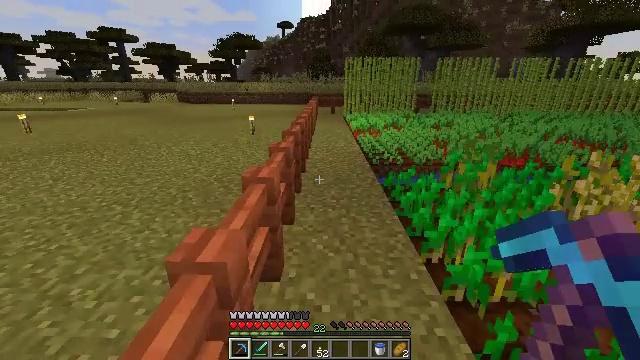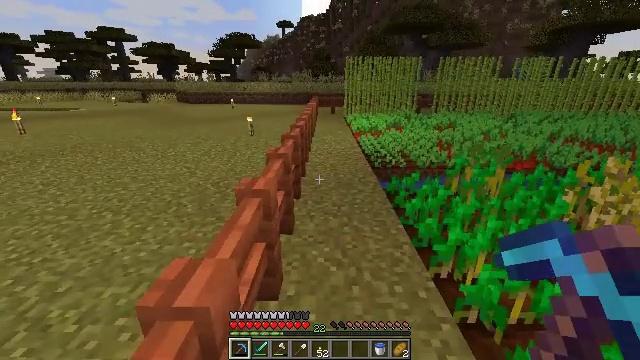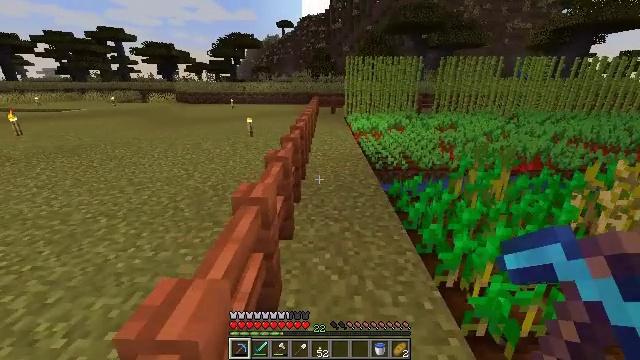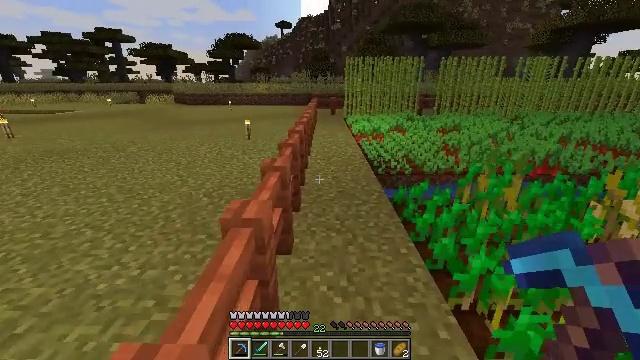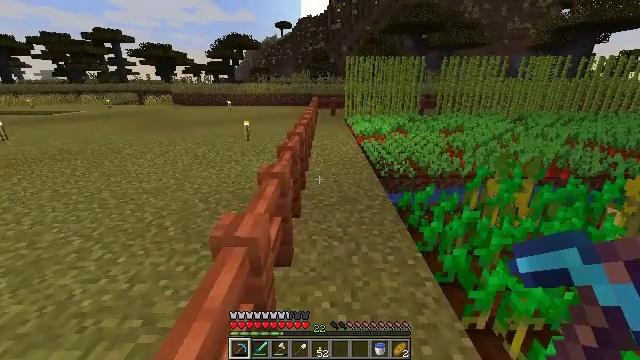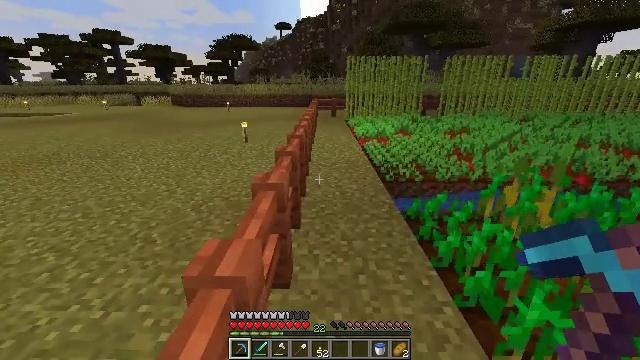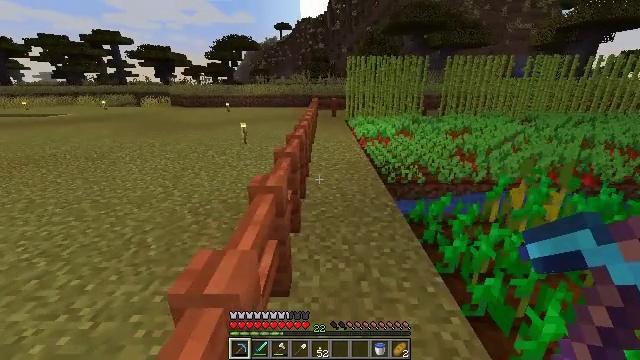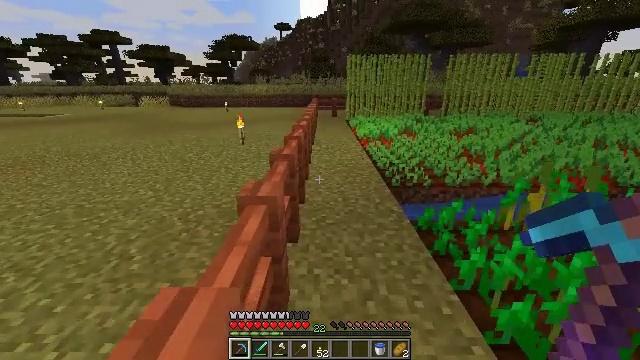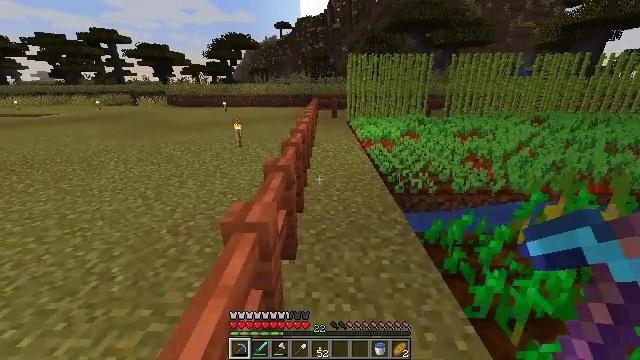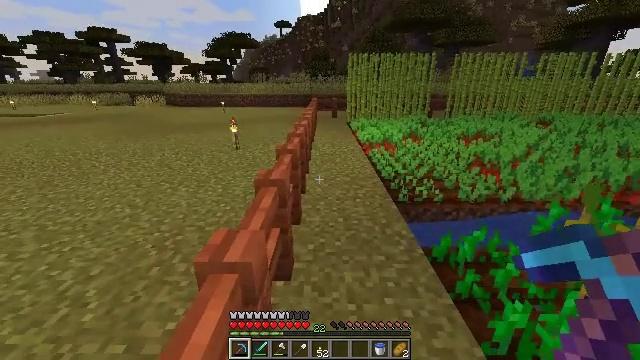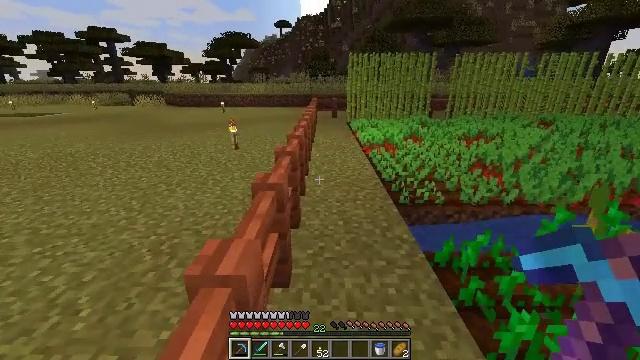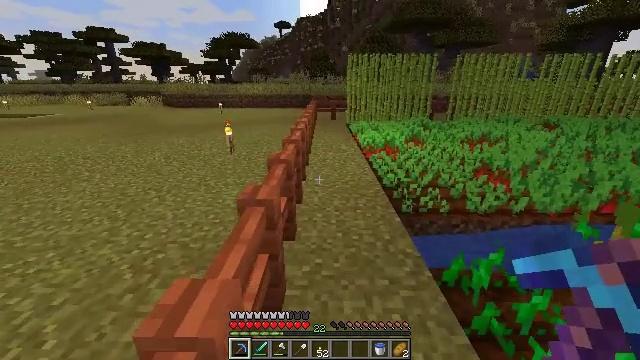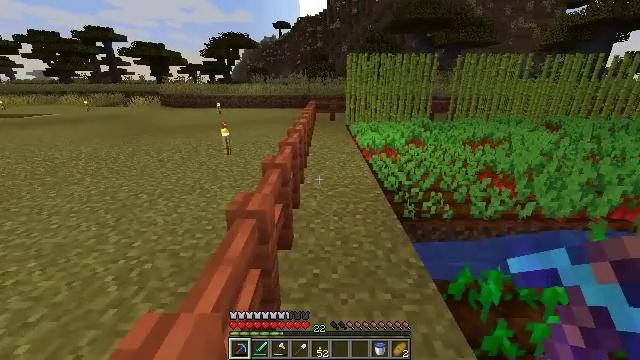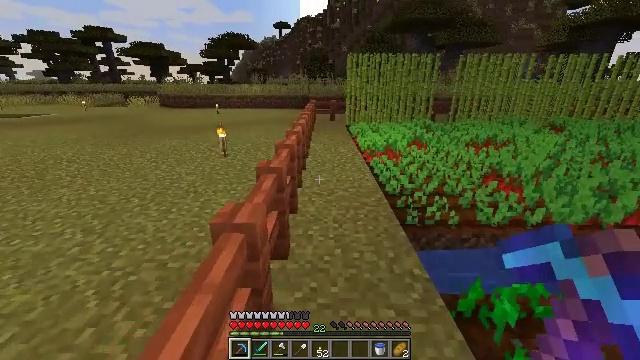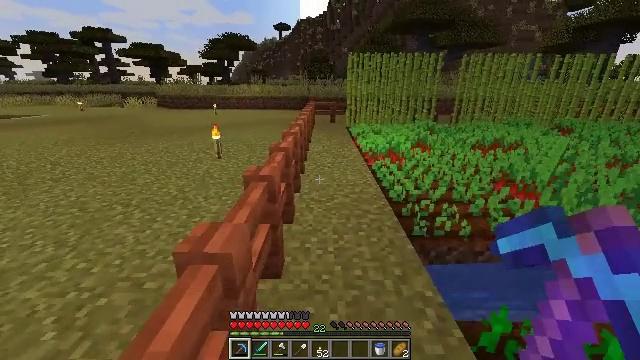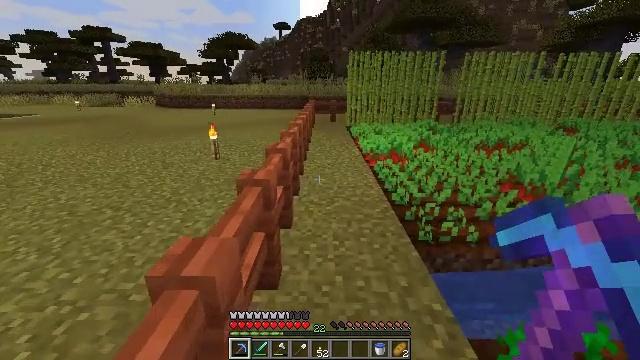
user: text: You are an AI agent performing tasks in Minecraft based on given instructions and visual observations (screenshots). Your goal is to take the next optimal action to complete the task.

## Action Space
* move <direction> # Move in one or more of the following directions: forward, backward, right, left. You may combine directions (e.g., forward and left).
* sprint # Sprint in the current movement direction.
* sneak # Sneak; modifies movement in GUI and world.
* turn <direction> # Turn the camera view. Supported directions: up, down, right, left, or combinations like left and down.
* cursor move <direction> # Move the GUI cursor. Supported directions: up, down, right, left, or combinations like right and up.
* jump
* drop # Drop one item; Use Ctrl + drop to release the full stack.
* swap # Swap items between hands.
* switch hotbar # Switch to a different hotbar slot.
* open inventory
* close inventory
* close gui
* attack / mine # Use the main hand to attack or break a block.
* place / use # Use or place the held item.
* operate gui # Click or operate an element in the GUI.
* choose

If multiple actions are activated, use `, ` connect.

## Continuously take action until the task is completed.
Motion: motion action
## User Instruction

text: Mine the sugar cane near rivers.
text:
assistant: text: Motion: move forward
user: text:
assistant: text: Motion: move forward
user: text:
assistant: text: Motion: move forward
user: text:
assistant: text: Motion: move forward
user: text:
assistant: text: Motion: move forward
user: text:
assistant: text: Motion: move forward
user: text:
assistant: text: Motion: move forward
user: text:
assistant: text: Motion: move forward
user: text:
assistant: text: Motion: move forward
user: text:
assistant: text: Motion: move forward
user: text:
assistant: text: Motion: move forward
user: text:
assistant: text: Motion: move forward
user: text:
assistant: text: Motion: move forward
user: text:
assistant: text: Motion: move forward
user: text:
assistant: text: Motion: move forward
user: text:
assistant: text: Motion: move forward
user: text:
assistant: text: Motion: move forward
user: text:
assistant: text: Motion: move forward
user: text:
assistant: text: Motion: move forward
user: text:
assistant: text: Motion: move forward
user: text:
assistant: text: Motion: move forward
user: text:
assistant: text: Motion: move forward
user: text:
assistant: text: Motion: move forward
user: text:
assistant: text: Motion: move forward
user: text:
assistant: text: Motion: move forward
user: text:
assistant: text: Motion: move forward
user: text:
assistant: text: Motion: move forward
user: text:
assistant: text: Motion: move forward
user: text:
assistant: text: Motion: move forward
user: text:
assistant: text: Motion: move forward